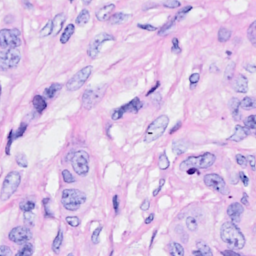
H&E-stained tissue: Breast